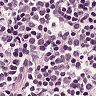
Metastatic tissue present: no